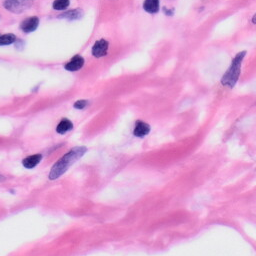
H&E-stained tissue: Skin